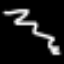
Label: squiggle